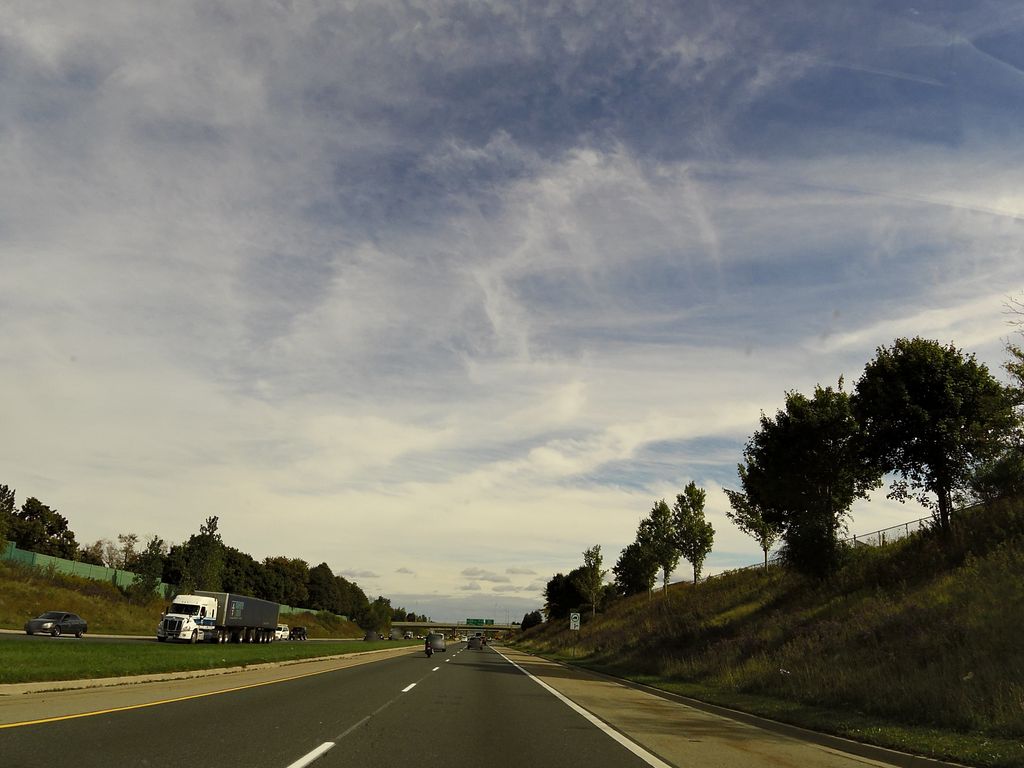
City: hamilton